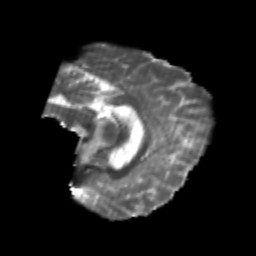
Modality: T2w
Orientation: sagittal
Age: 21
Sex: male
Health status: healthy
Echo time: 0.074 s